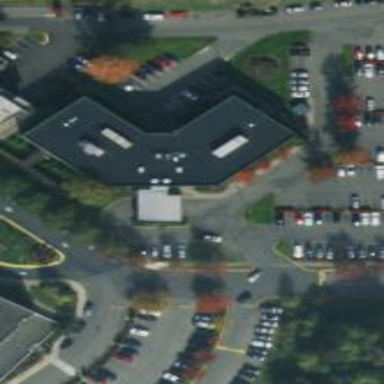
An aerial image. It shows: Hospital building.